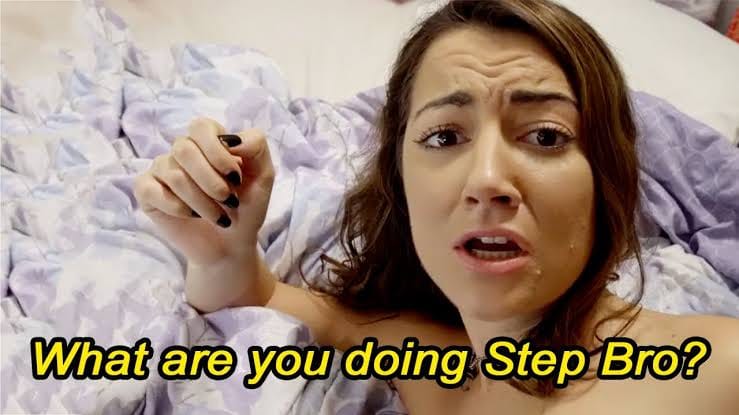
Caption: What are you doing Step Bro ?
Label: hate